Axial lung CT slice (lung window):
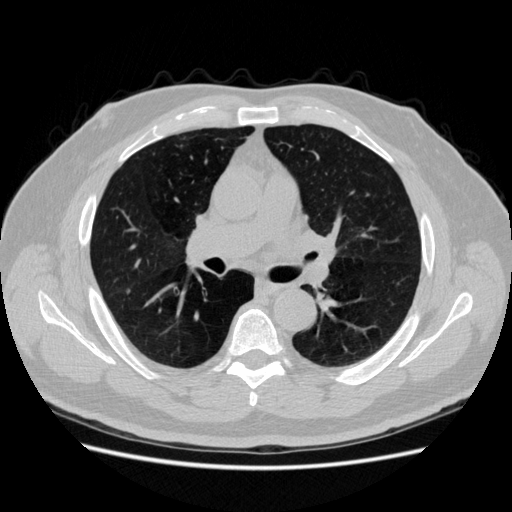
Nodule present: yes
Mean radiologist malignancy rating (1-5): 2